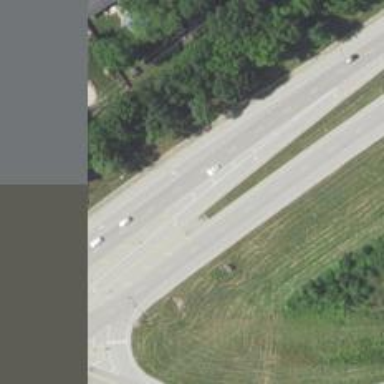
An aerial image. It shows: Road marking of gore chevron.